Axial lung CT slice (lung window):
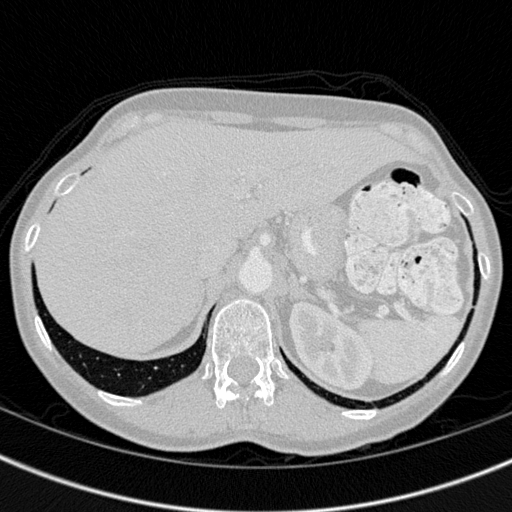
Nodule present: no